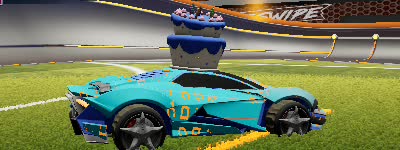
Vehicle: werewolf